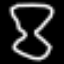
Label: hourglass